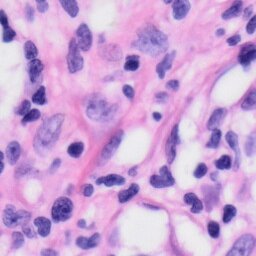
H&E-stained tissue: Skin